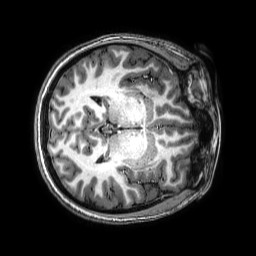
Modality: T1w
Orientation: axial
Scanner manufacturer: philips
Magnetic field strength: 3 T
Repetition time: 0.008 s
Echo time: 0.003551 s